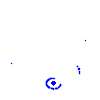
Particle: electron